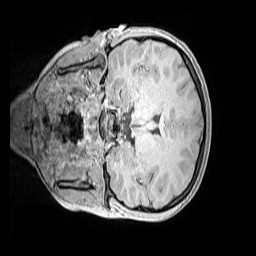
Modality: MP2RAGE
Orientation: coronal
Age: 11
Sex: female
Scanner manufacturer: siemens
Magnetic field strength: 3 T
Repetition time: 4 s
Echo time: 0.00299 s